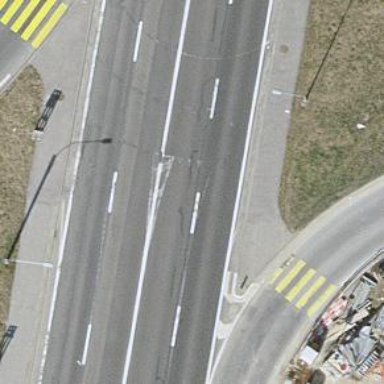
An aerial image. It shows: Asphalt sidewalk along the footway.